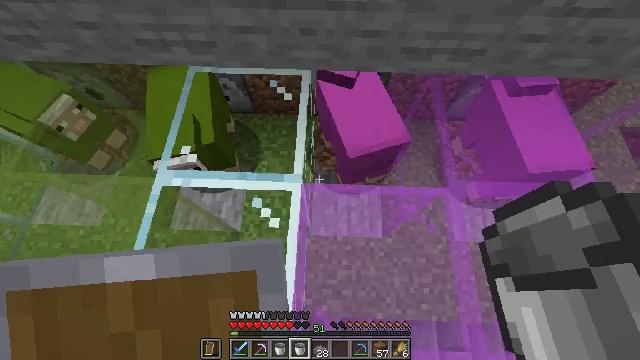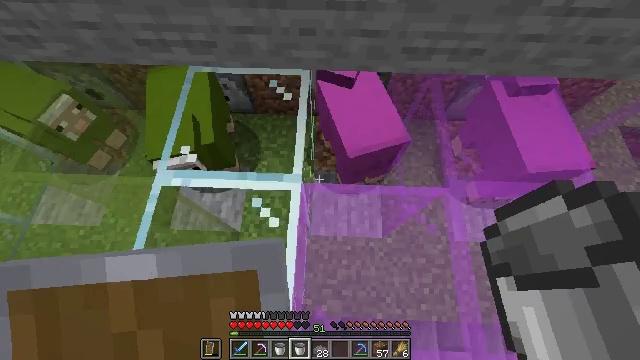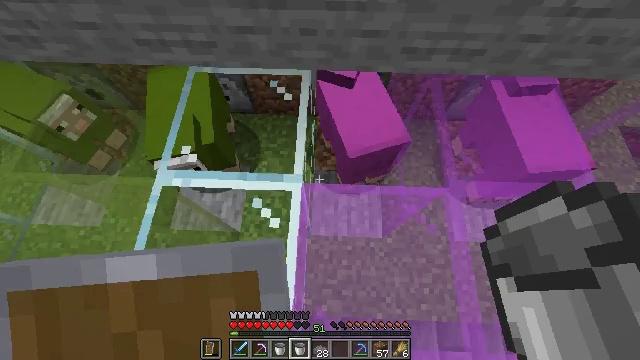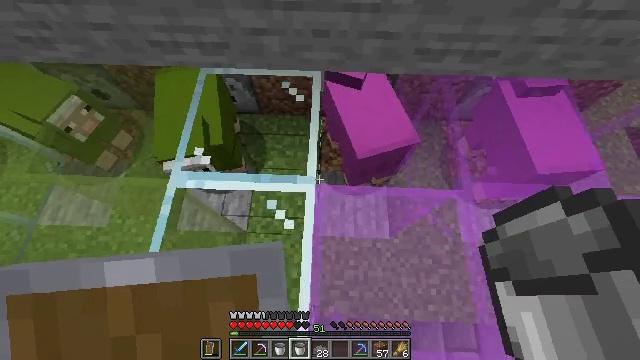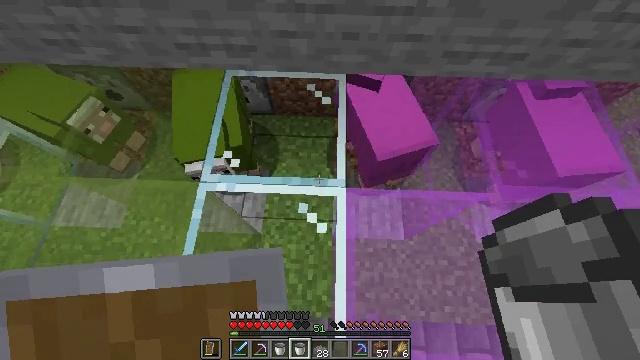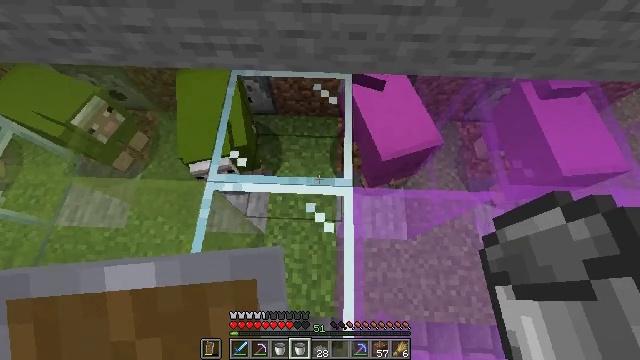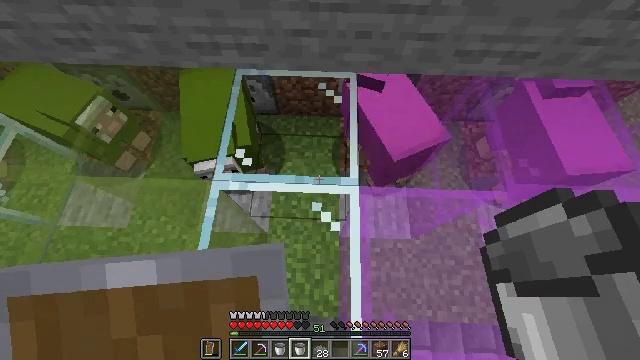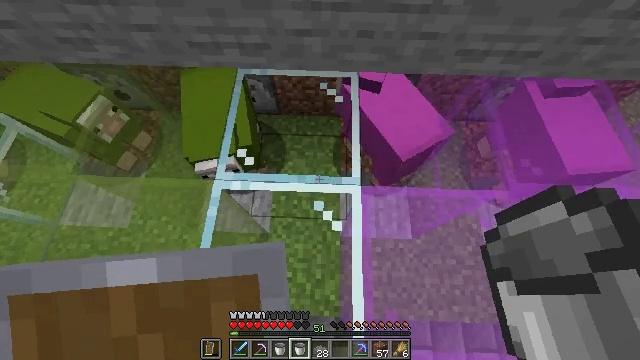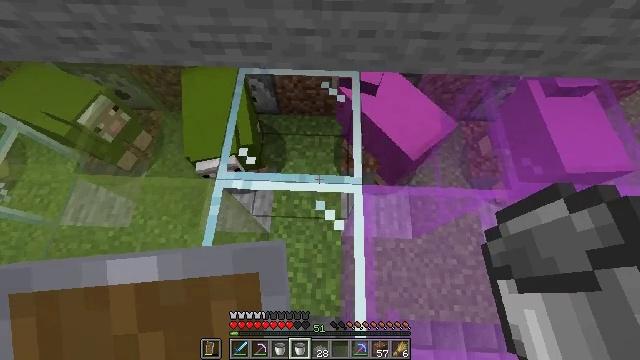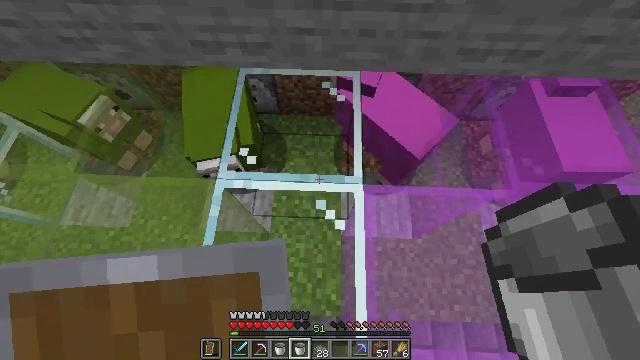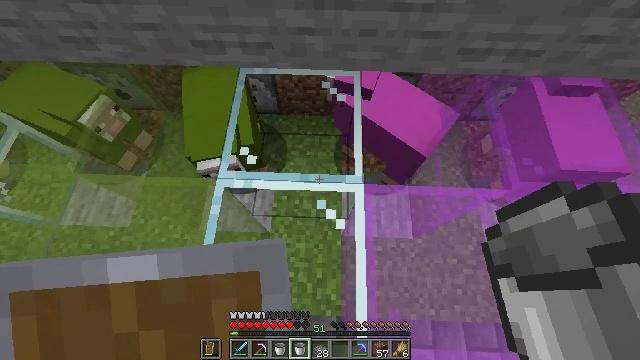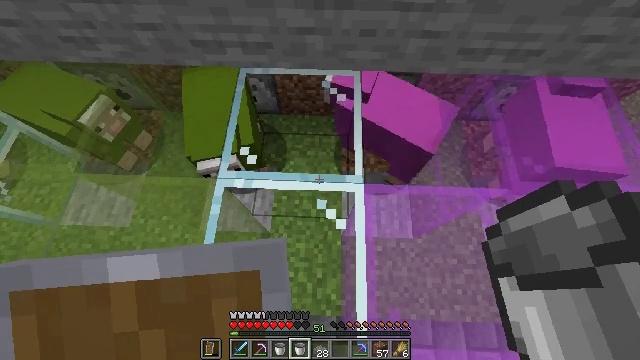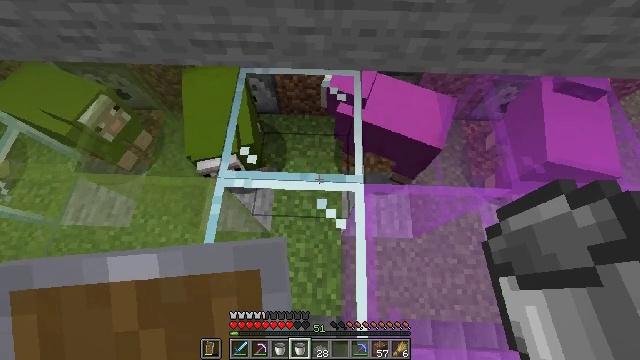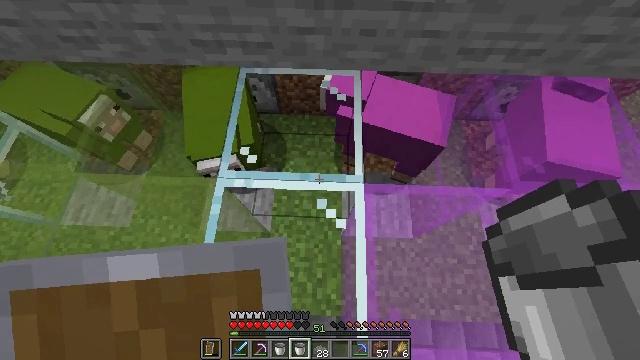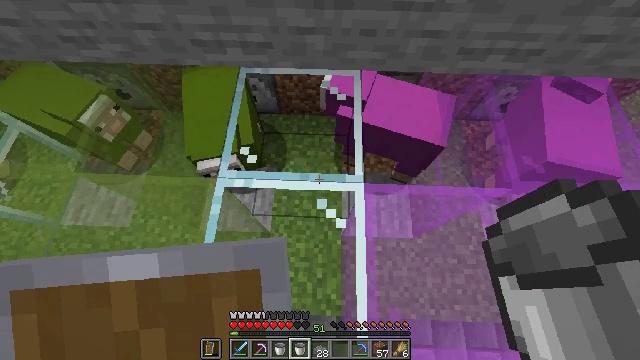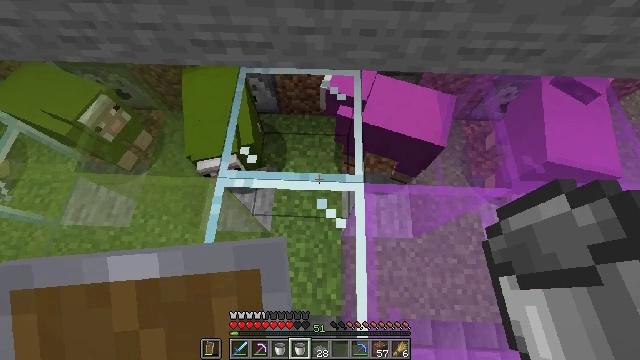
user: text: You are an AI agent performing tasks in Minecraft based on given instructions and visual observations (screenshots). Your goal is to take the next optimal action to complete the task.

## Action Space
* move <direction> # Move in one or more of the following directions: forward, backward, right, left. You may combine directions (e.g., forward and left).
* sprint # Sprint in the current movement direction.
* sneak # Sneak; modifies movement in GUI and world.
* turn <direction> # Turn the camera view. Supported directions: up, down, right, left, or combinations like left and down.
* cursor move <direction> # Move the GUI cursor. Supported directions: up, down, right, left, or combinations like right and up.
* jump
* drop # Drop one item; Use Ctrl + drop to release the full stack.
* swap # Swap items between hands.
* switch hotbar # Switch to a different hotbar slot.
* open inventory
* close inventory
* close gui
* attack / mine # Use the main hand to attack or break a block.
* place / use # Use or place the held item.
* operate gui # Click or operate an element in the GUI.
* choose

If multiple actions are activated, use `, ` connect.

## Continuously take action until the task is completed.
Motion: motion action
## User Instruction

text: Break the stone brick slab to recycle it.
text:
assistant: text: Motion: no_op
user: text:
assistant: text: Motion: move left
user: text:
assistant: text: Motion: move left
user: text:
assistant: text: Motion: no_op
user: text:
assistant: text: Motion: no_op
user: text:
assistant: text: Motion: no_op
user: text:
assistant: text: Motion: no_op
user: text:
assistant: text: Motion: no_op
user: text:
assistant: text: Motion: no_op
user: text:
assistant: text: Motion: no_op
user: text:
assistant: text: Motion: no_op
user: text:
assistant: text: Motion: no_op
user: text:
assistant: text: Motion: no_op
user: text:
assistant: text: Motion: no_op
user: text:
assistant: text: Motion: no_op
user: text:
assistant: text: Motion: no_op
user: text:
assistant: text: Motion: no_op
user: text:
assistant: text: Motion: no_op
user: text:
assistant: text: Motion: no_op
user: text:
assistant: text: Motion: no_op
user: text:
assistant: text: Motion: no_op
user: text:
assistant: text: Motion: no_op
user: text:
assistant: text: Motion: no_op
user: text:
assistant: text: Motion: no_op
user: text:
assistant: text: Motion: no_op
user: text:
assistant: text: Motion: no_op
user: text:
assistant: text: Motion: no_op
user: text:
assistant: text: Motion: no_op
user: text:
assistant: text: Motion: no_op
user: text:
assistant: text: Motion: no_op